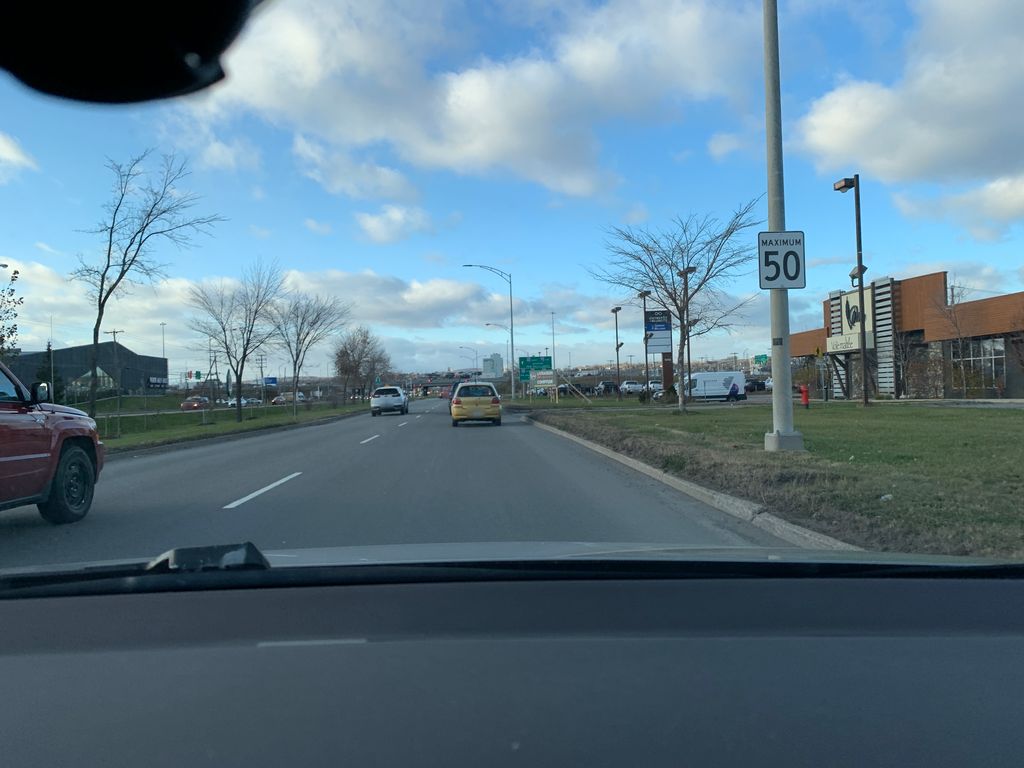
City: quebec_city